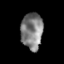
Tissue: skin
Cell type: Epithelial cells
Senescence score: 0.2743
Nuclear area (px): 770
Mean DAPI intensity: 128.853